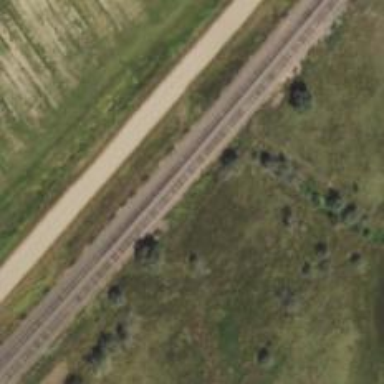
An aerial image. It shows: Railway siding with rails.